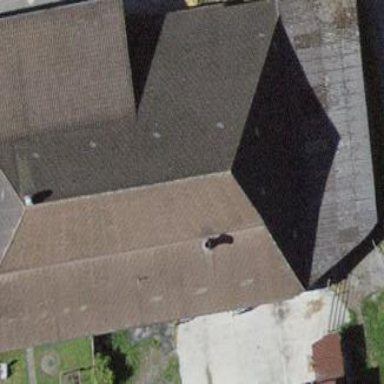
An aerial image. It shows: Farm building.